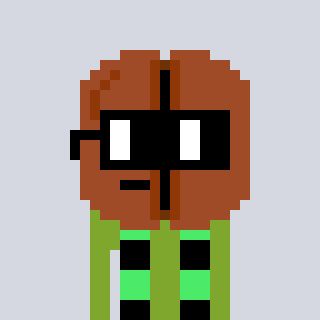
a pixel art character with square black glasses, a coffeebean-shaped head and a slimegreen-colored body on a cool background